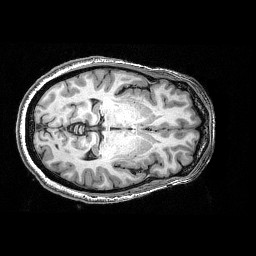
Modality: T1w
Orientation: axial
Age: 57
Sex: female
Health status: ill
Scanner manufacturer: siemens
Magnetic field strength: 3 T
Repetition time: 0.0025 s
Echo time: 0.00336 s